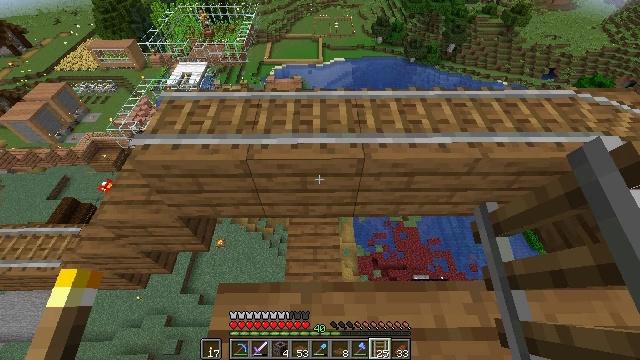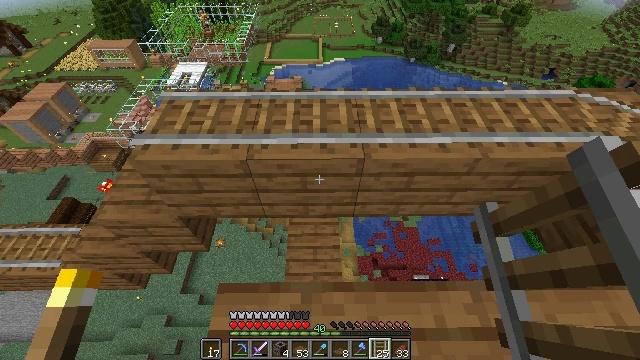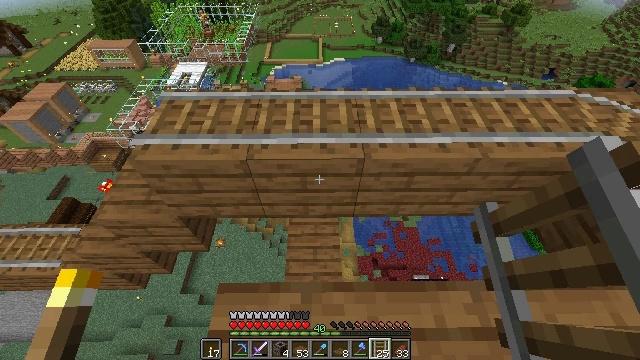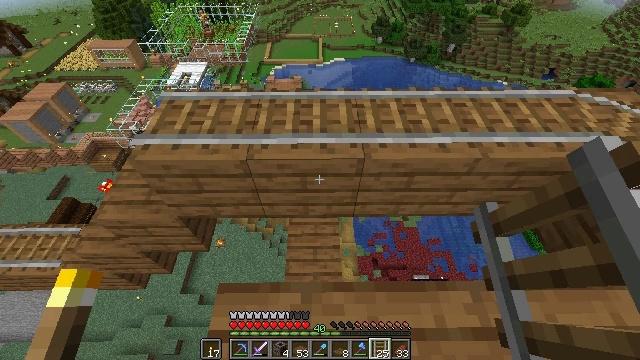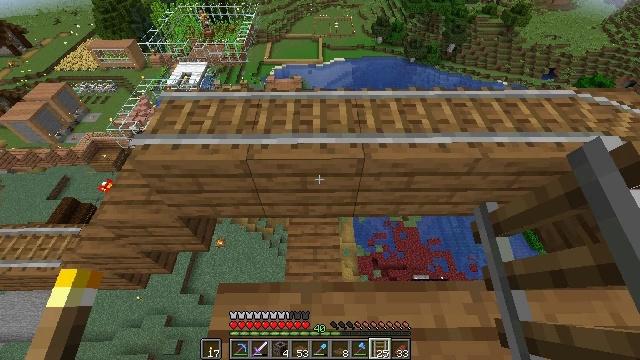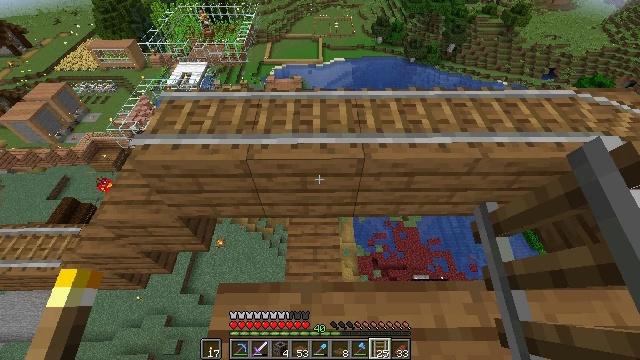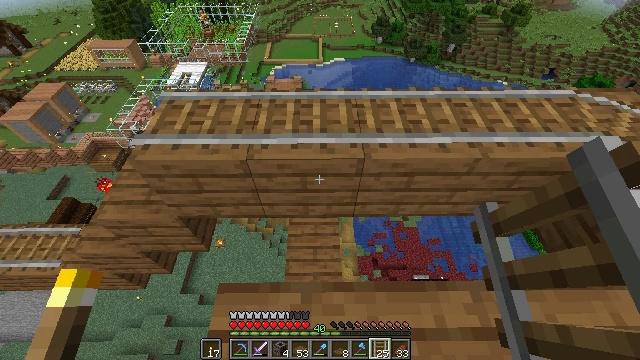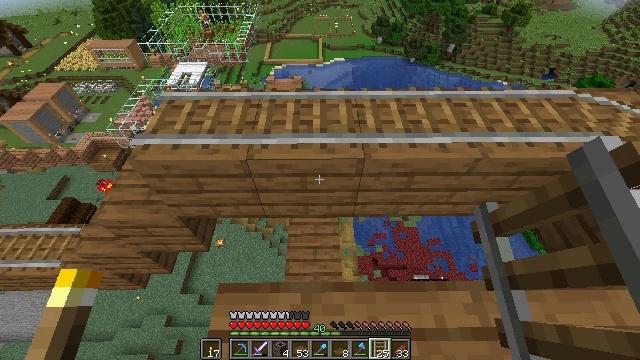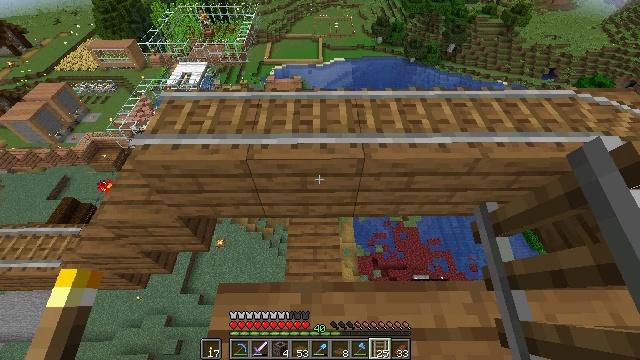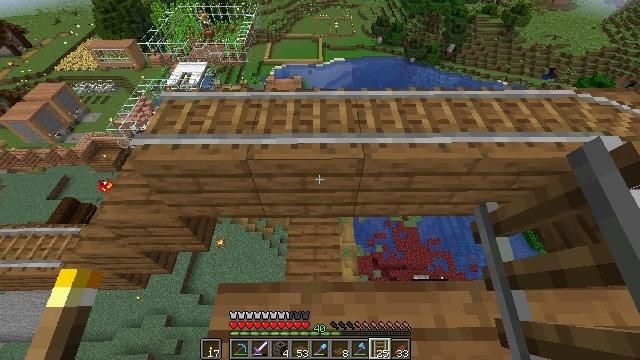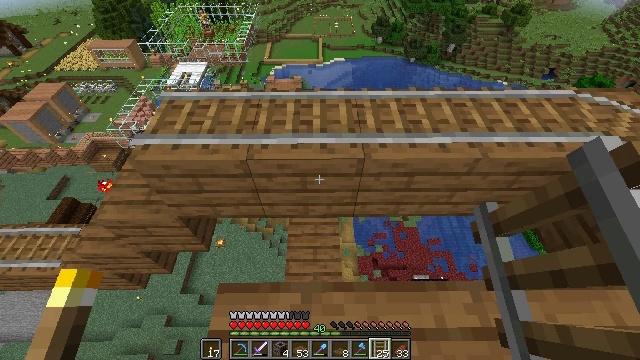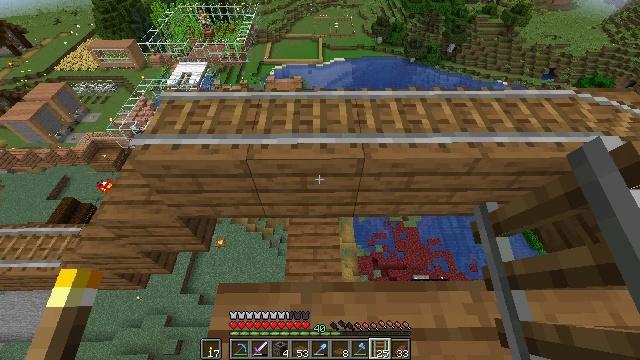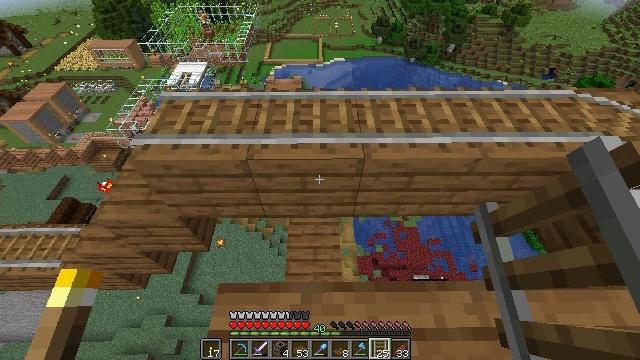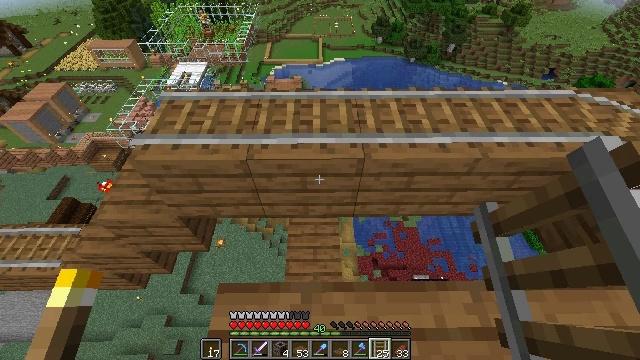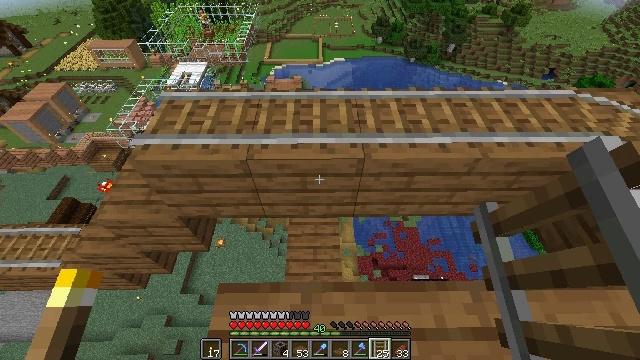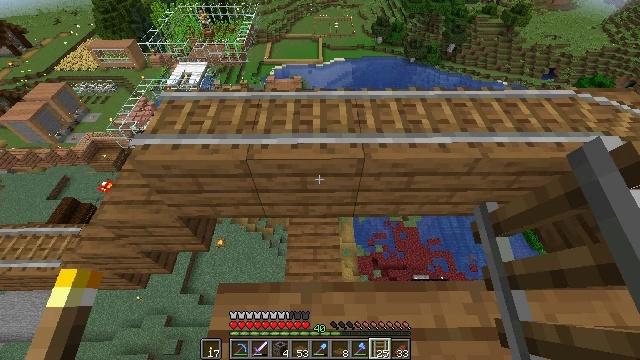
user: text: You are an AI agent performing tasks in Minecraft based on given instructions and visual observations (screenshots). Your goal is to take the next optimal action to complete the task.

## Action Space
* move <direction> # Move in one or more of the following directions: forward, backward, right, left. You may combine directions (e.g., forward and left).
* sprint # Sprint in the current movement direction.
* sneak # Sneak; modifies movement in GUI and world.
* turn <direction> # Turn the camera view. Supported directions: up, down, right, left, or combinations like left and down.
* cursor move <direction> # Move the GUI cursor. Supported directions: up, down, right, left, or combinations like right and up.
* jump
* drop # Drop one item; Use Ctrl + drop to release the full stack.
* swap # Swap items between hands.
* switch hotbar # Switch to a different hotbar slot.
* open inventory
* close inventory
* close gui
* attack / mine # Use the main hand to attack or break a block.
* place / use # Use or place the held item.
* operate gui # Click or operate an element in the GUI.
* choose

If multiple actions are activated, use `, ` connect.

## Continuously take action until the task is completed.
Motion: motion action
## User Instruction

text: Make a rabbit stew using the crafting table.
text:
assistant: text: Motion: no_op
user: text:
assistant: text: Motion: no_op
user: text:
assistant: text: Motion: no_op
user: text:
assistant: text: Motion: no_op
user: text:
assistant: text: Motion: no_op
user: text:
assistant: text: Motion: no_op
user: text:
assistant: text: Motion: no_op
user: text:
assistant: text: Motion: no_op
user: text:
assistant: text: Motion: no_op
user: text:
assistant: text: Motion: no_op
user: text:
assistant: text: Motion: no_op
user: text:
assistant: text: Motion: no_op
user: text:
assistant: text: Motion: no_op
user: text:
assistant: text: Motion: no_op
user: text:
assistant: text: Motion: no_op
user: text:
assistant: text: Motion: no_op
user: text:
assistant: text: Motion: no_op
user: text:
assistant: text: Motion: no_op
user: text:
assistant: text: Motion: no_op
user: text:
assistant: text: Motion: no_op
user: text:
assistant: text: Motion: no_op
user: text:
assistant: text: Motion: no_op
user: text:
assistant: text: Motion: no_op
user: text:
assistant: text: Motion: no_op
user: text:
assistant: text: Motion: no_op
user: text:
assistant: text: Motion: no_op
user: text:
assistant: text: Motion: no_op
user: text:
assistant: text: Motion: no_op
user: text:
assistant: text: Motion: no_op
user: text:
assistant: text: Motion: no_op